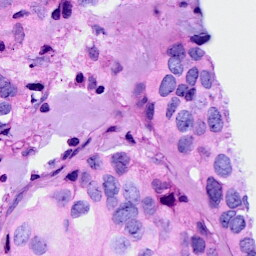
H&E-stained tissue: Breast